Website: crate-barrel
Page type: customer-info-address
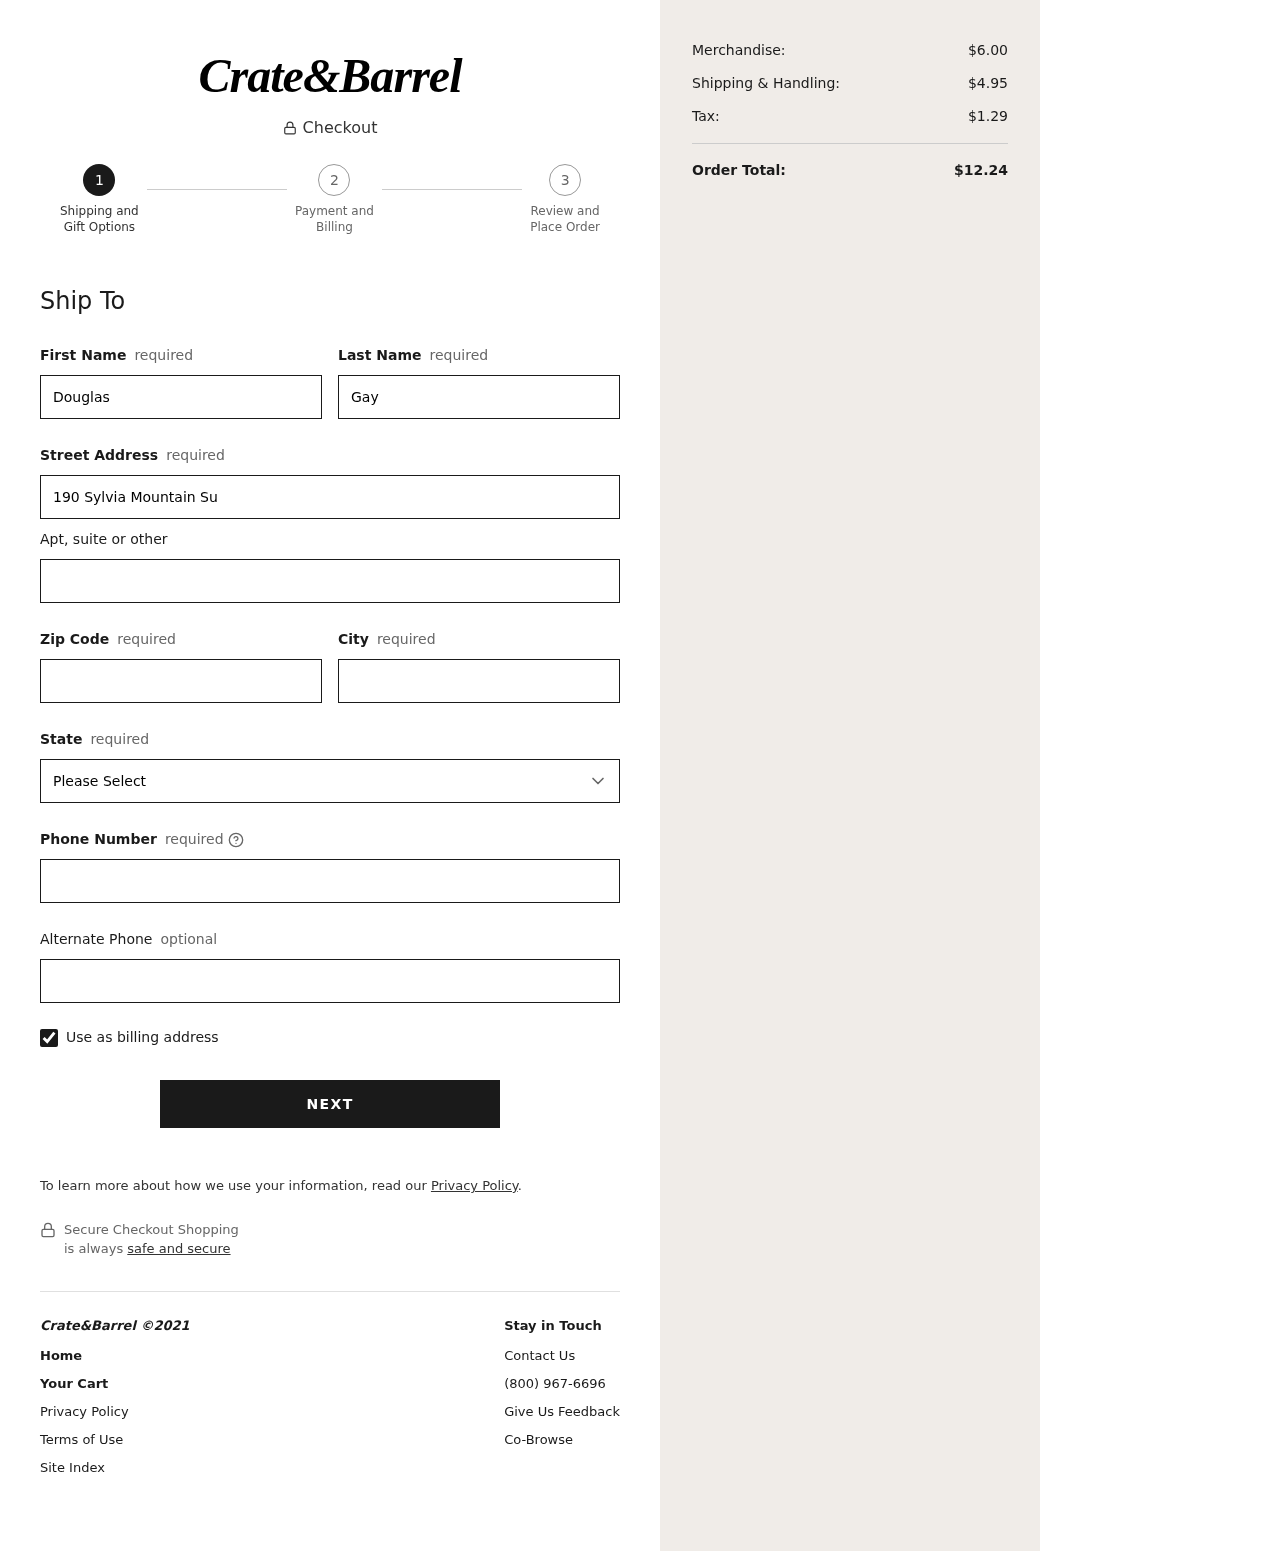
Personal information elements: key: PII_STATE
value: VI
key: PII_FIRSTNAME
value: Douglas
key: PII_LASTNAME
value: Gay
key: PII_STREET
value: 190 Sylvia Mountain Suite 714
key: PII_POSTCODE
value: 28276
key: PII_CITY
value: Port Christopher
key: PII_PHONE
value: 9947164093
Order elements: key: ORDER_SUBTOTAL
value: $6.00
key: ORDER_SHIPPING_COST
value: $4.95
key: ORDER_TAX
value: $1.29
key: ORDER_TOTAL
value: $12.24